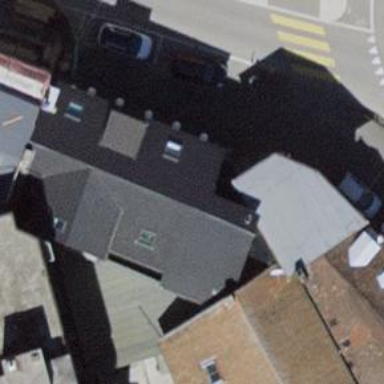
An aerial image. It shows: Furniture shop.